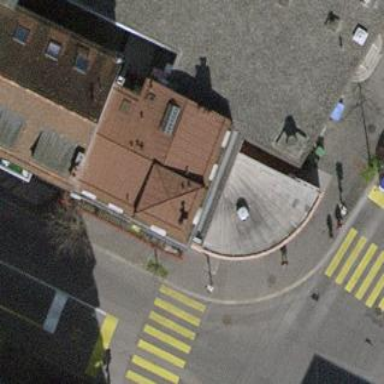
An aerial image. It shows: Retail building with quadruple saltbox-shaped roof.